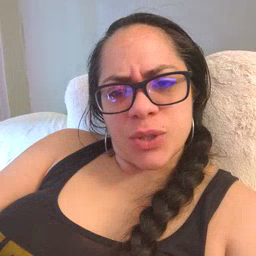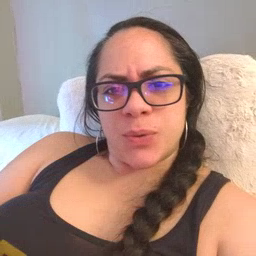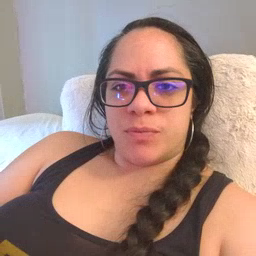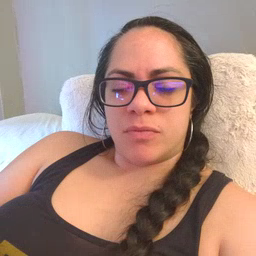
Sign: thankyou